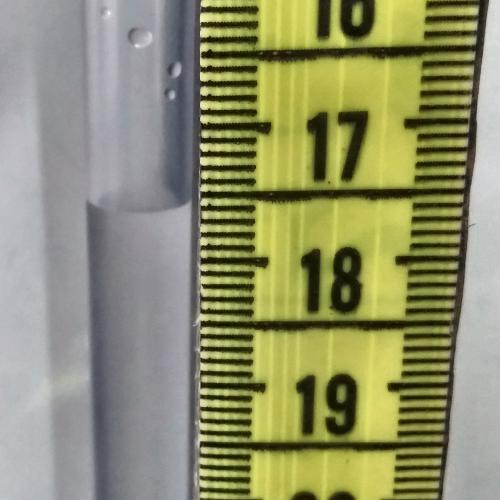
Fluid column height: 17.6 cm